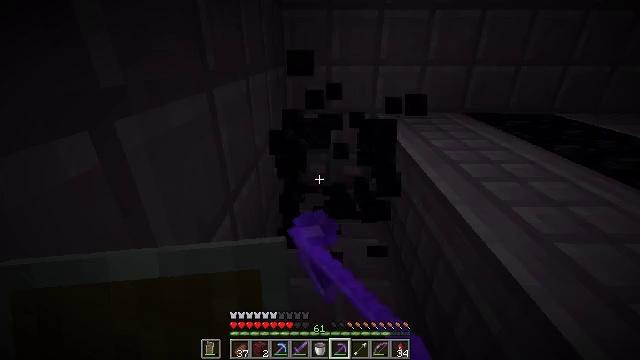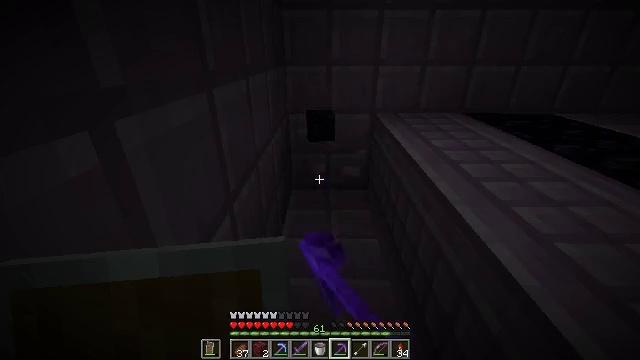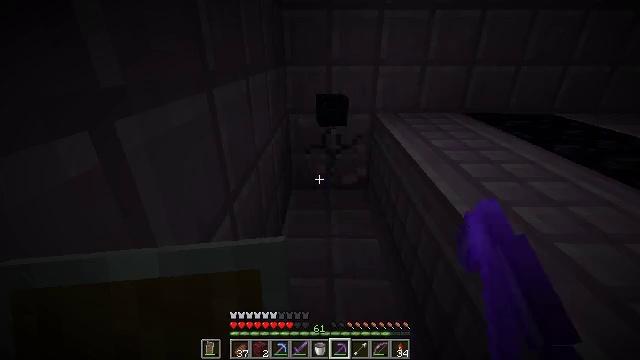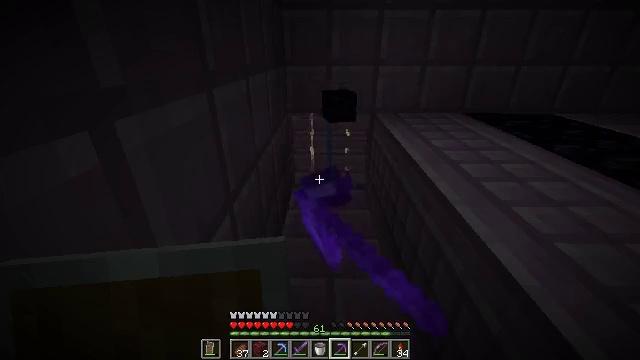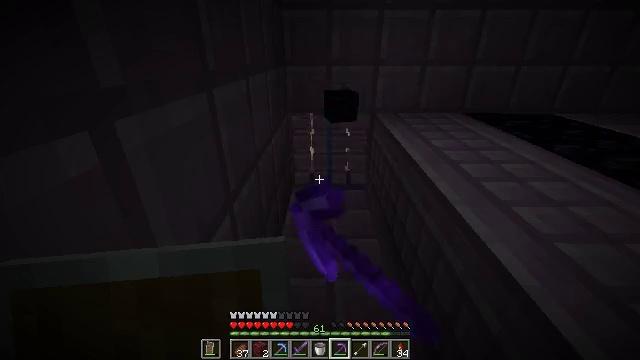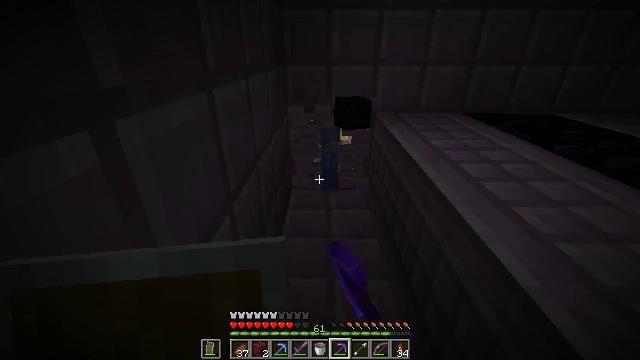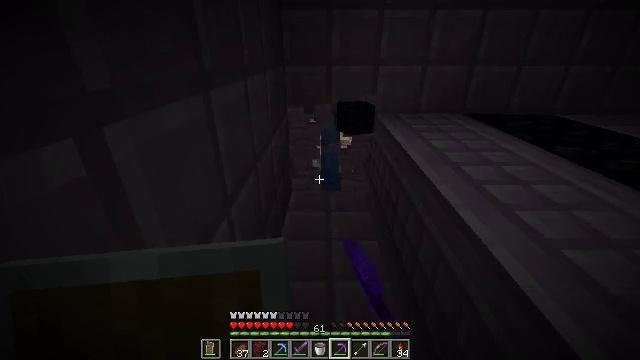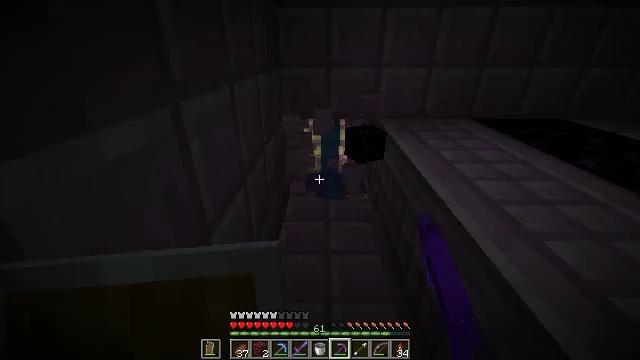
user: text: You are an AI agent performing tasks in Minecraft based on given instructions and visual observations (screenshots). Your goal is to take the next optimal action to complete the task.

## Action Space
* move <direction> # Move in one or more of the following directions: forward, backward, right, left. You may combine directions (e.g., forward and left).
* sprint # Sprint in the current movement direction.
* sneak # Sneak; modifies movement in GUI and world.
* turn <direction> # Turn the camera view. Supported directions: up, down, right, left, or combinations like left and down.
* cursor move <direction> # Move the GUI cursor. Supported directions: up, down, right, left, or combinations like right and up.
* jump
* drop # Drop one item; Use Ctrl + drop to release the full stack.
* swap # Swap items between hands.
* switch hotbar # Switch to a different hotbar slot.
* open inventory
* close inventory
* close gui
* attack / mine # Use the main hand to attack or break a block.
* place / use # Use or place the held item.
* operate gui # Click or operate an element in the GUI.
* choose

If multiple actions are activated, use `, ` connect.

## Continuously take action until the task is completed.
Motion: motion action
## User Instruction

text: Collect purpur blocks from an End City.
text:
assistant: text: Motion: attack / mine
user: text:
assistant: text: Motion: attack / mine
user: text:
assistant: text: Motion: attack / mine
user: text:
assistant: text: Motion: no_op
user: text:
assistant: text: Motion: no_op
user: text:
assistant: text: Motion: move forward
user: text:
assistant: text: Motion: move forward
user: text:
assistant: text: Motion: no_op